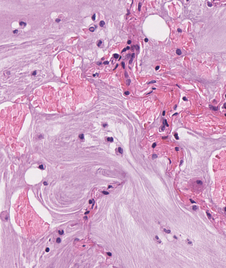
Tumor epithelial tissue: no
Tumor-associated stroma tissue: no
Normal tissue: yes